Interaction volume radius: 10 \u00c5
Interaction volume height: 20 \u00c5
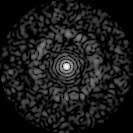
Disorder parameter: 0.846